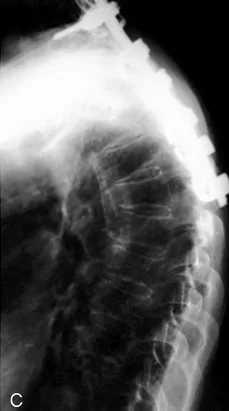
C
) However, vertebral fracture of T5 at the lowest level of the fusion area developed.
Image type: radiology (x_ray)